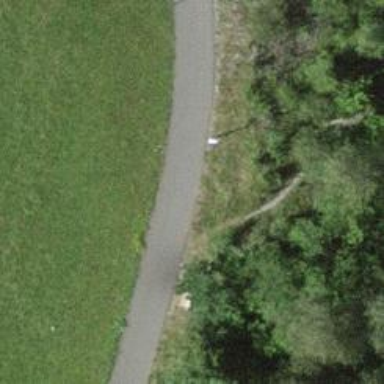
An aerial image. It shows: Brown bench.